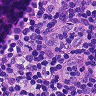
Metastatic tissue present: yes